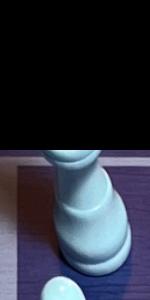
Label: King_White